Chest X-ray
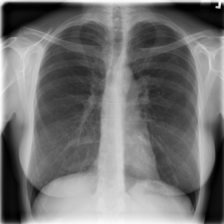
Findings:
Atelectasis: negative
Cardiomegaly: negative
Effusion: negative
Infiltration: negative
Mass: negative
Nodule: positive
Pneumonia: negative
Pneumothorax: negative
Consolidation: negative
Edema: negative
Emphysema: negative
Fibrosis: negative
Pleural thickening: negative
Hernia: negative